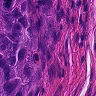
Metastatic tissue present: yes